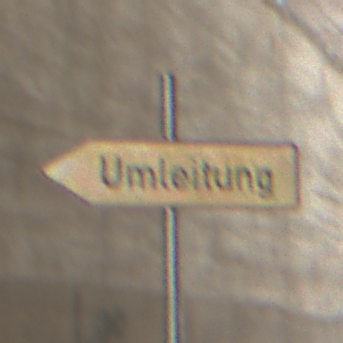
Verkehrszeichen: UmleitungswegweiserLinksweisend
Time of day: Midday
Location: Roofed (Tunnel)
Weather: NotSpecified
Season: NotSpecified
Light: Natural